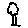
Label: tree